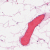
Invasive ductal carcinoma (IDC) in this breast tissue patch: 0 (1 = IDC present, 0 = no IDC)